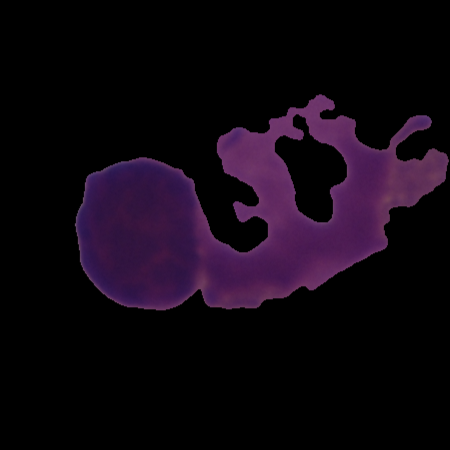
Label: healthy